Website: macys
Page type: gifting
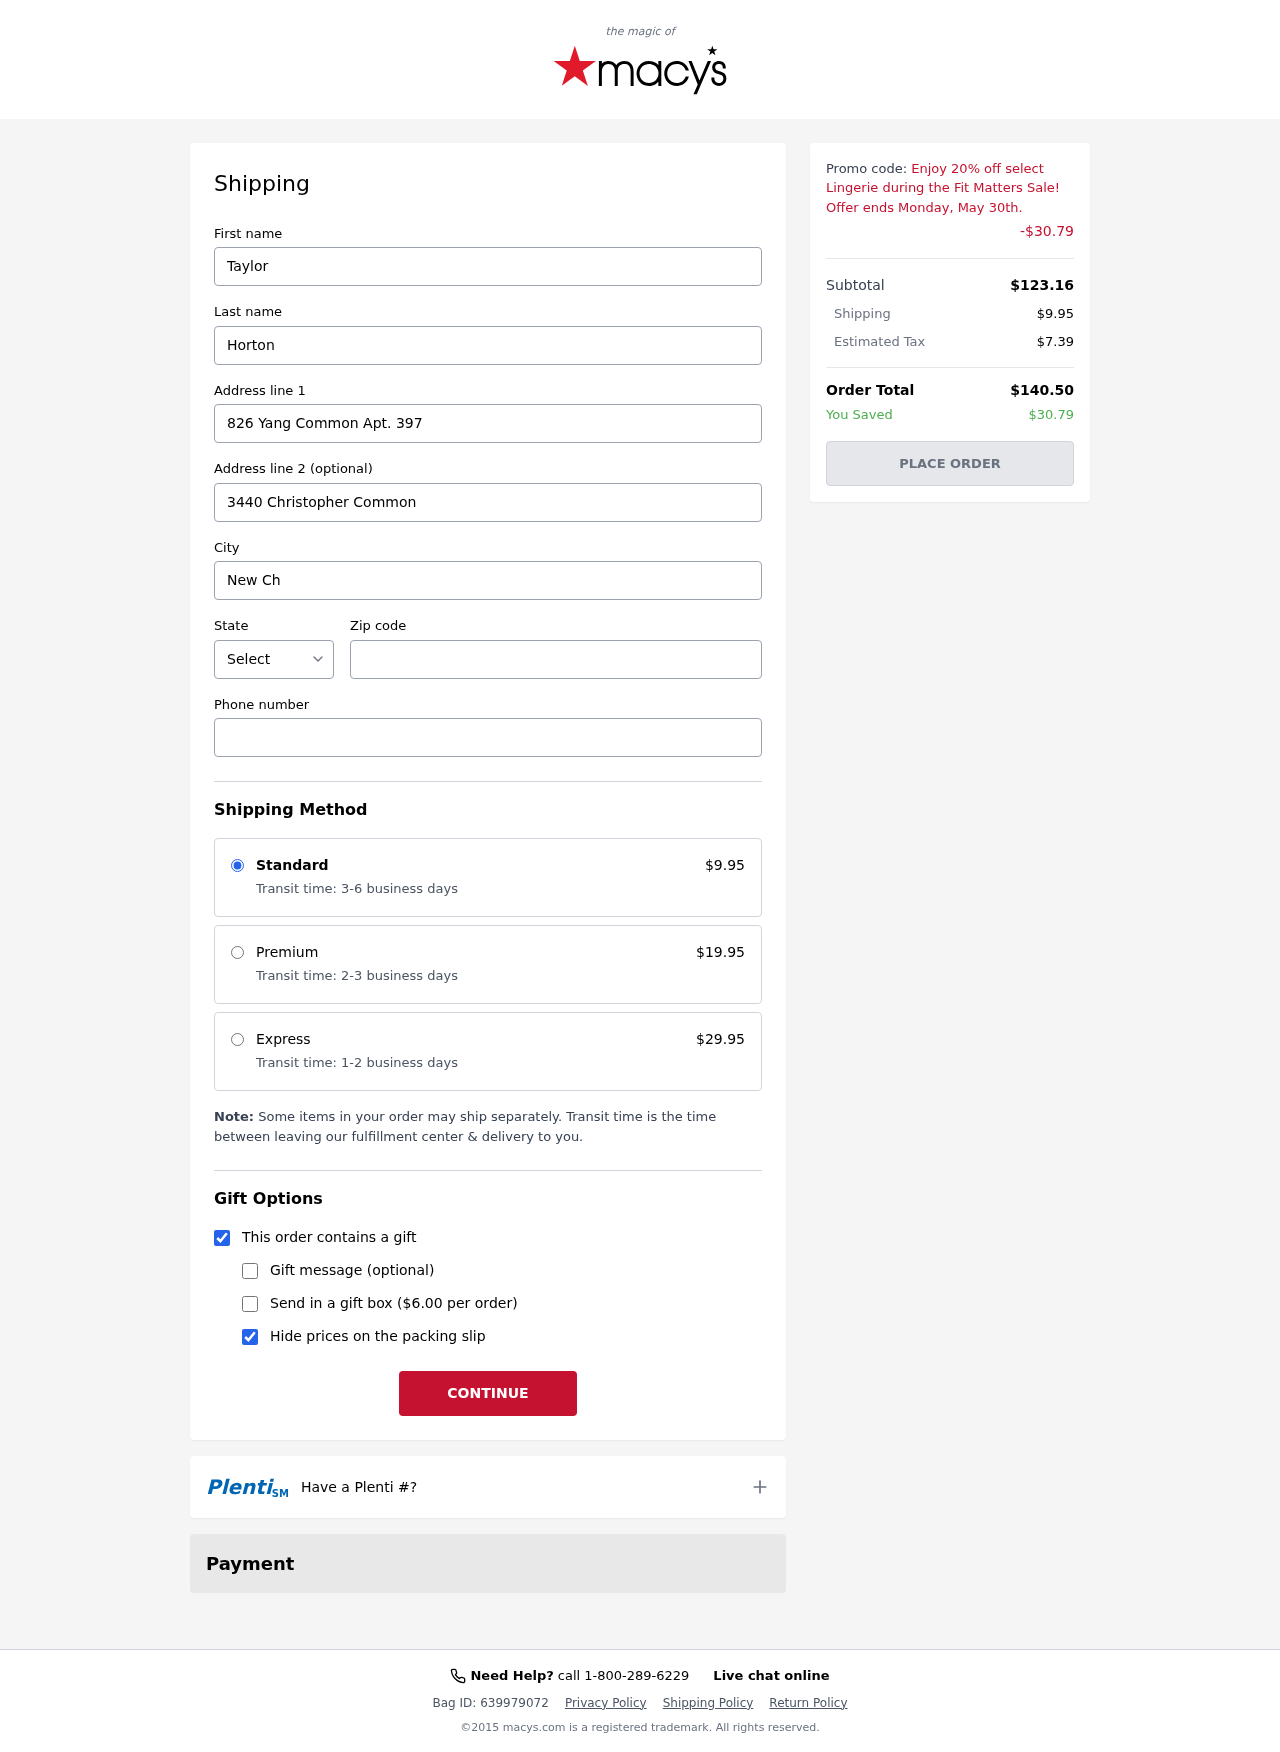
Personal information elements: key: PII_CITY
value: New Christopherside
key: PII_FIRSTNAME
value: Taylor
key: PII_LASTNAME
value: Horton
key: PII_PHONE
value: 3534595874
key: PII_POSTCODE
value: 21057
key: PII_STATE_ABBR
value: AS
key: PII_STREET
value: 826 Yang Common Apt. 397
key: PII_STREET2
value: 3440 Christopher Common
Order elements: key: ORDER_SHIPPING_COST
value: $9.95
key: ORDER_DISCOUNT
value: -$30.79
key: ORDER_SUBTOTAL
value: $123.16
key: ORDER_TAX
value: $7.39
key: ORDER_TOTAL
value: $140.50
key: ORDER_SAVINGS
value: $30.79